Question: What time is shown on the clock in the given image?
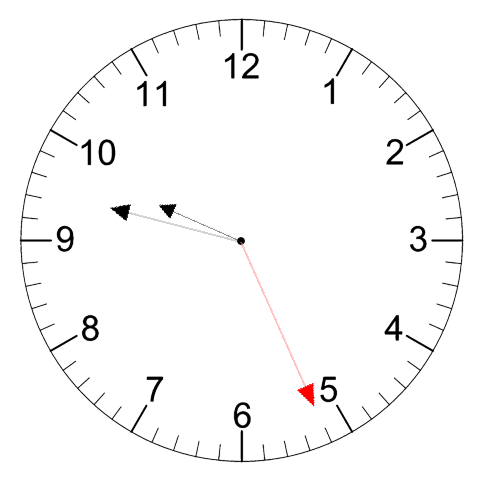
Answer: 09:47:26